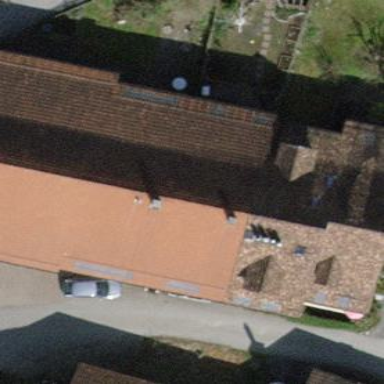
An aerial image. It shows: Terrace building.